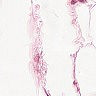
Metastatic tissue present: no